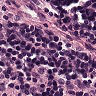
Metastatic tissue present: no